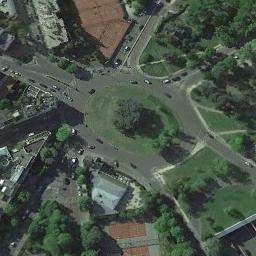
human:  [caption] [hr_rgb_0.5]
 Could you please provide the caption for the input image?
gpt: The roundabout is on the grass next to trees and buildings .

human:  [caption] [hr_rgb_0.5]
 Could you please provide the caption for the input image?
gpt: The roundabout with some exits and entrances is surrounded by some buildings .

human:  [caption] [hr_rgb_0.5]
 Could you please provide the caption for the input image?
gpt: There are many trees and buildings around the roundabout .

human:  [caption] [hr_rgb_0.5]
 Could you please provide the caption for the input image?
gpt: There are many bifurcation roads with many moving and waiting vehicles, And many neatly arranged tall buildings and some trees around the roundabout .

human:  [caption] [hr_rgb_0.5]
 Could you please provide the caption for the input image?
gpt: There are some many green trees and some green lawns near the roundabout .